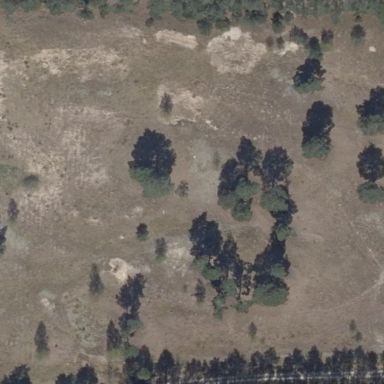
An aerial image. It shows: Landscape covered with heath.